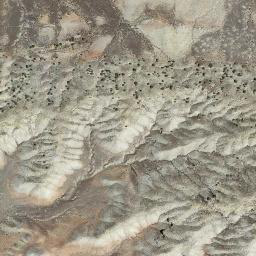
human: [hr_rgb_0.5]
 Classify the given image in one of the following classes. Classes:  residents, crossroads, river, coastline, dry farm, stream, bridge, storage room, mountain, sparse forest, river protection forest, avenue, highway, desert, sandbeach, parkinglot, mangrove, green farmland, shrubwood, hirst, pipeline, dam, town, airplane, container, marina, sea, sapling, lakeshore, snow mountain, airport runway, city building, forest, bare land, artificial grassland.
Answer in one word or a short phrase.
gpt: mountain